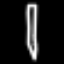
Label: pencil